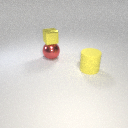
large yellow rubber cylinder in front of large red metal sphere